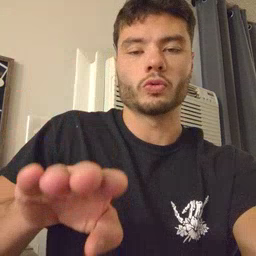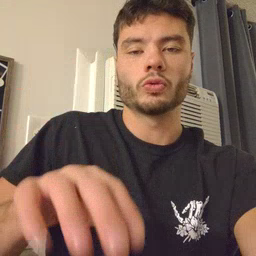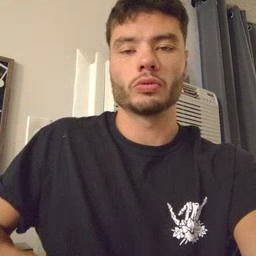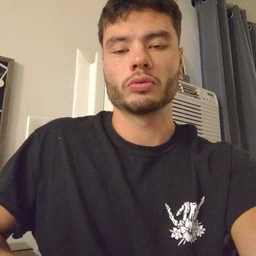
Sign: close